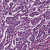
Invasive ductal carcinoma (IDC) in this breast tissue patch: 1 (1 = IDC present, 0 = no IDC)